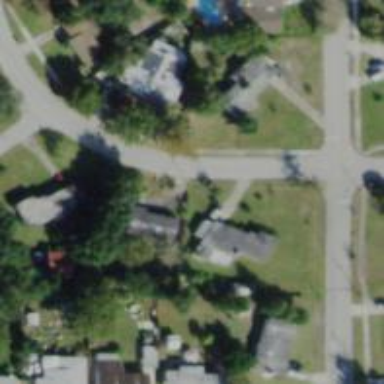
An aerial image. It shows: Residential road with asphalt surface. There is sidewalk on the left side.